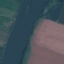
Land use / land cover class: River